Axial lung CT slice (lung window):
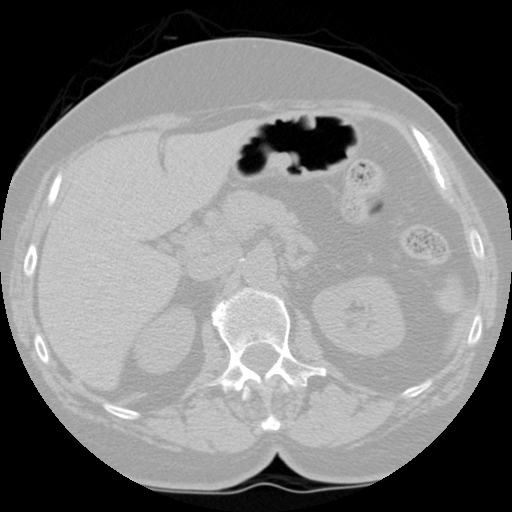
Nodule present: no